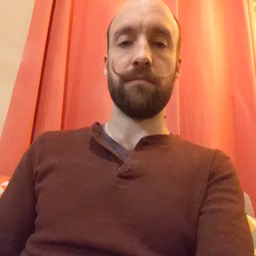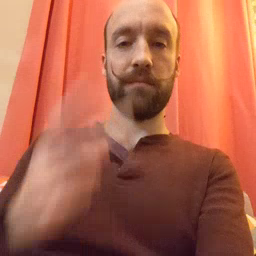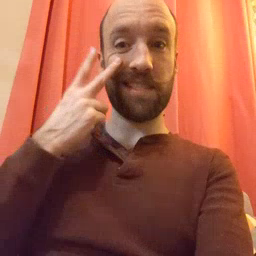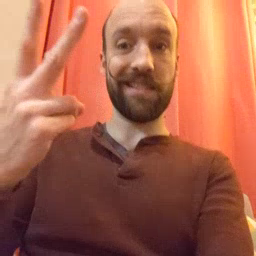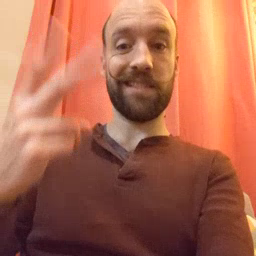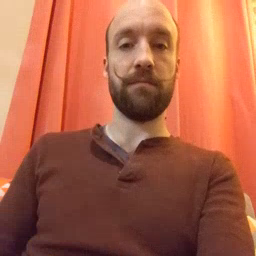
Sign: see